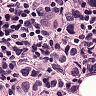
Metastatic tissue present: yes